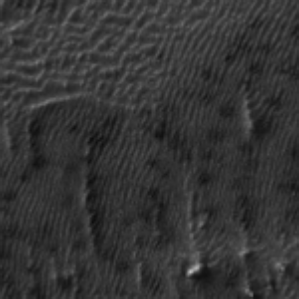
Label: frost